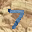
Label: 7